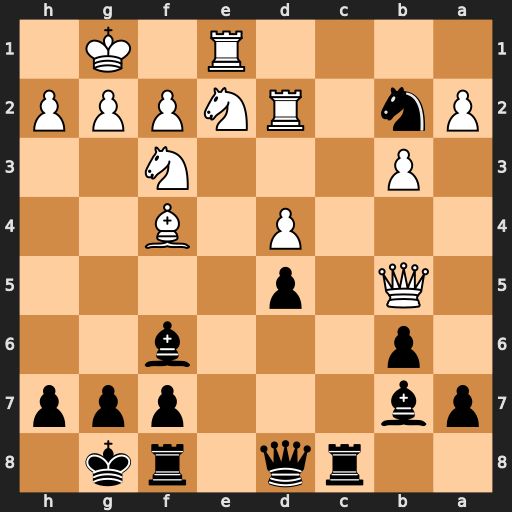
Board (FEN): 2rq1rk1/pb3ppp/1p3b2/1Q1p4/3P1B2/1P3N2/Pn1RNPPP/4R1K1
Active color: b
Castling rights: -
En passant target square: -
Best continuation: a6 Qb4 Be7 Qxe7 Qxe7